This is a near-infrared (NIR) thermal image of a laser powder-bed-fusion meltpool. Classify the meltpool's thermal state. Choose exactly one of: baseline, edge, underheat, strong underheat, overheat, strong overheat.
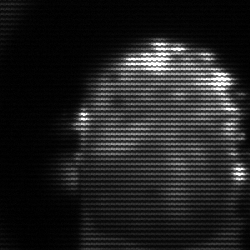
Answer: baseline